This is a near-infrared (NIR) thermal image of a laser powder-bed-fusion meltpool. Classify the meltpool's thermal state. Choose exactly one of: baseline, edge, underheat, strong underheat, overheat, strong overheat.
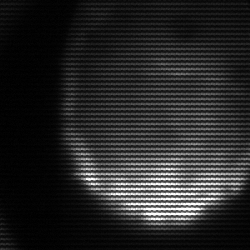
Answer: edge